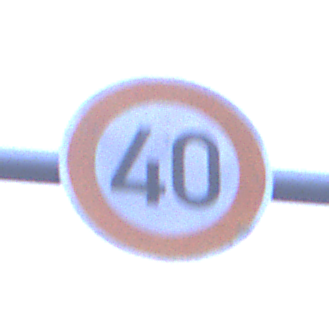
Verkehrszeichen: Geschwindigkeit40
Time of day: SunriseSunset
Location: Outdoor (Urban)
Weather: Overcast
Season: NotSpecified
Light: Natural